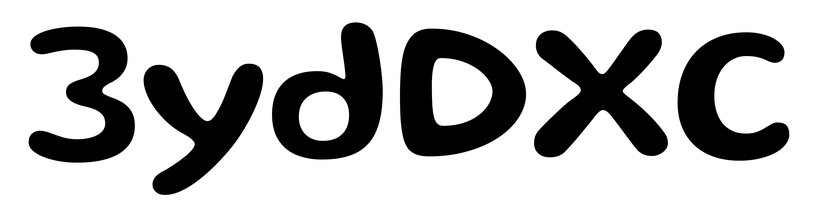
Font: Gluten_Medium